Question: I'm using <URL> with this call:
'''
HID.devices()
'''
and I should get a list of all connected USB devices as <URL>.
As result I'm getting this devices list:
'''
[ { vendorId: 1452,
productId: 33346,
path: 'USB_05ac_8242_6500000',
serialNumber: '',
manufacturer: 'Apple Computer, Inc.',
product: 'Apple IR',
release: 22,
interface: -1 },
{ vendorId: 1452,
productId: 567,
path: 'USB_05ac_0237_6300000',
serialNumber: '',
manufacturer: 'Apple Inc.',
product: 'Apple Internal Keyboard / Trackpad',
release: 144,
interface: -1 },
{ vendorId: 1452,
productId: 567,
path: 'USB_05ac_0237_6300000',
serialNumber: '',
manufacturer: 'Apple Inc.',
product: 'Apple Internal Keyboard / Trackpad',
release: 144,
interface: -1 },
{ vendorId: 0,
productId: 0,
path: '',
serialNumber: '',
manufacturer: '',
product: 'Apple Mikey HID Driver',
release: 0,
interface: -1 },
{ vendorId: 1452,
productId: 567,
path: 'USB_05ac_0237_6300000',
serialNumber: '',
manufacturer: 'Apple Inc.',
product: 'Apple Internal Keyboard / Trackpad',
release: 144,
interface: -1 },
{ vendorId: 1452,
productId: 567,
path: 'USB_05ac_0237_6300000',
serialNumber: '',
manufacturer: 'Apple Inc.',
product: 'Apple Internal Keyboard / Trackpad',
release: 144,
interface: -1 } ]
'''
which does not include the ACR122U-A9 device (NFC/RFID device provided by ACS Ltd) connected through USB to my Mac.
All the peripherals connected to the Mac are listed under 'System Report -> Hardware -> USB', here the screenshot:
Can you figure out how to solve this issue?
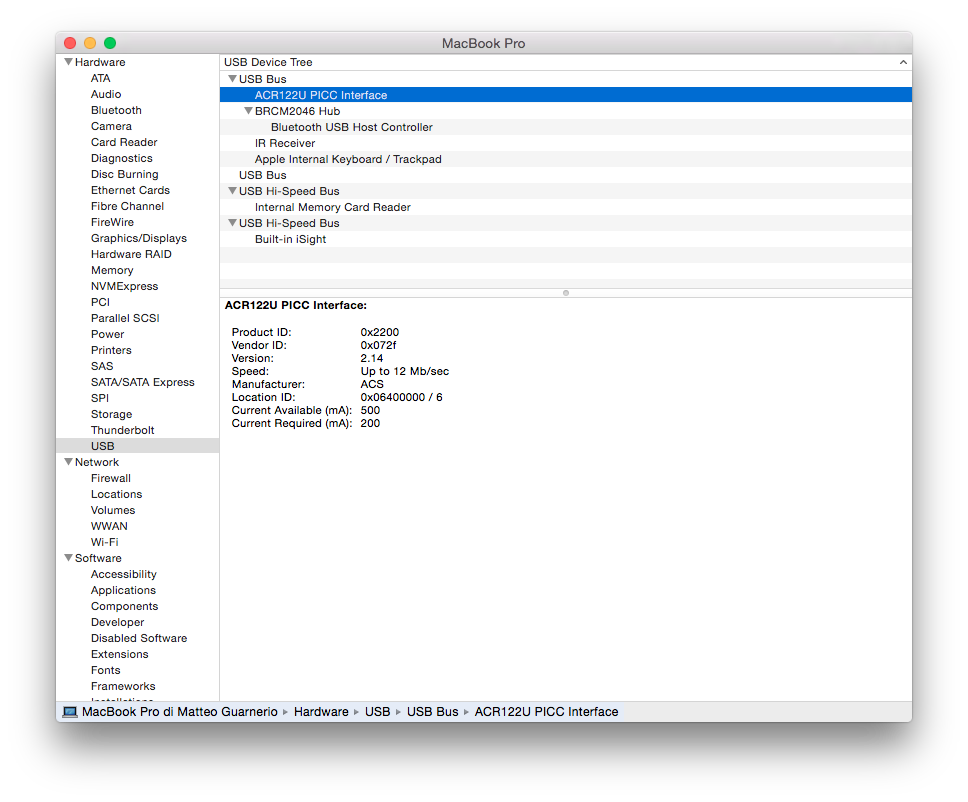
Answer: node-hid is a library to access USB HID devices from node.js. 'HID.devices()' will therefore only list USB devices and not just any USB device.
The ACR122U is a (USB class for smartcard readers) and not a HID (USB class for human interface devices) device. Consequently, it cannot be listed by node-hid.